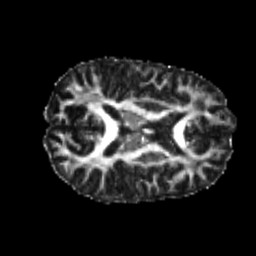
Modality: FA
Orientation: axial
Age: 22
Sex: male
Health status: healthy
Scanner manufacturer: philips
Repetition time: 7.394 s
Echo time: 0.08599 s